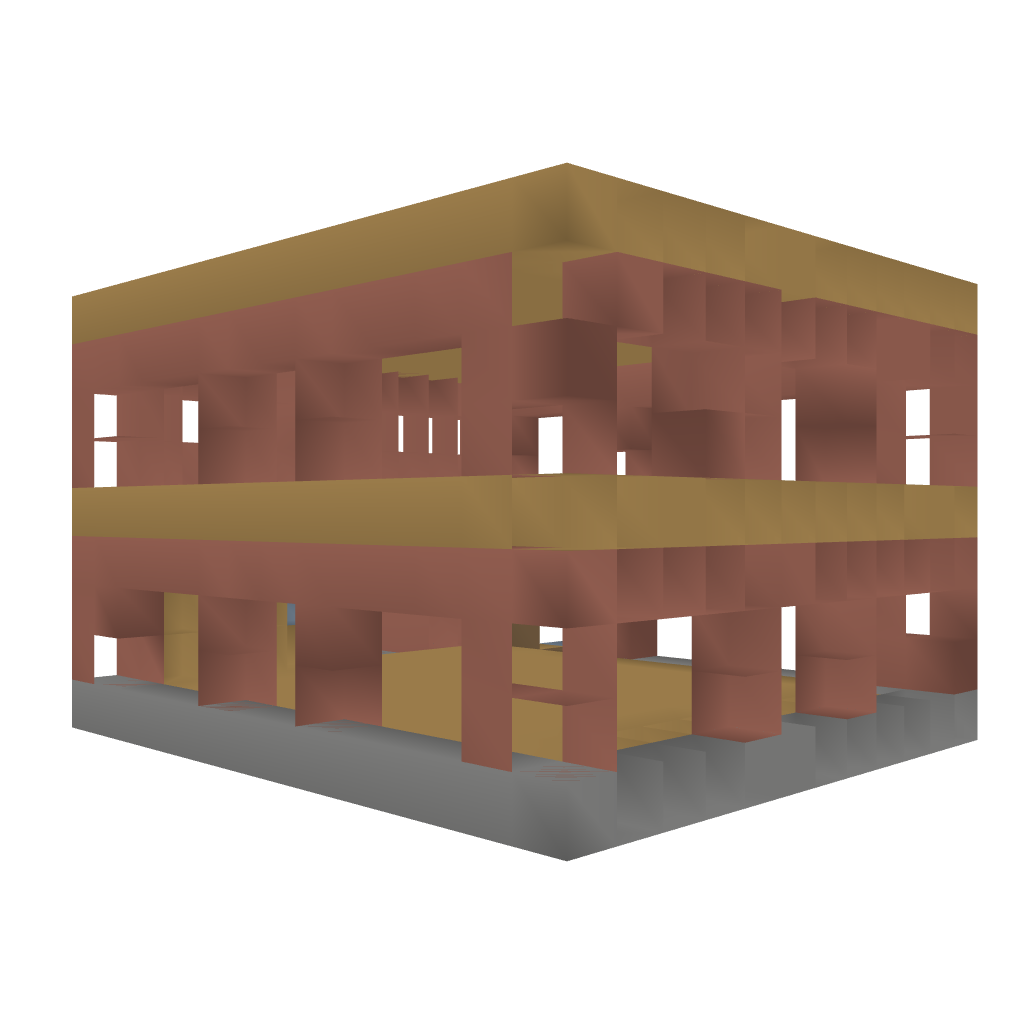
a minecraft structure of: boring brick building